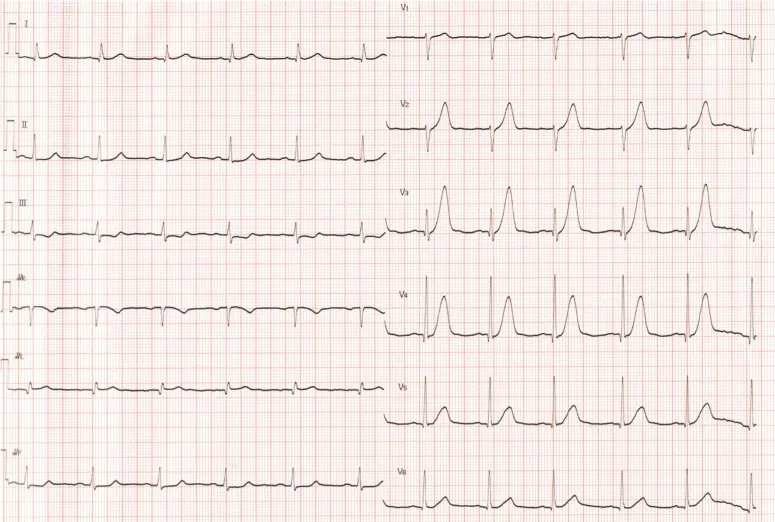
Twelve-lead electrocardiogram on admission. The electrocardiogram demonstrates hyperacute T waves in V2-4.
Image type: electrography (ekg)